Breast ultrasound image
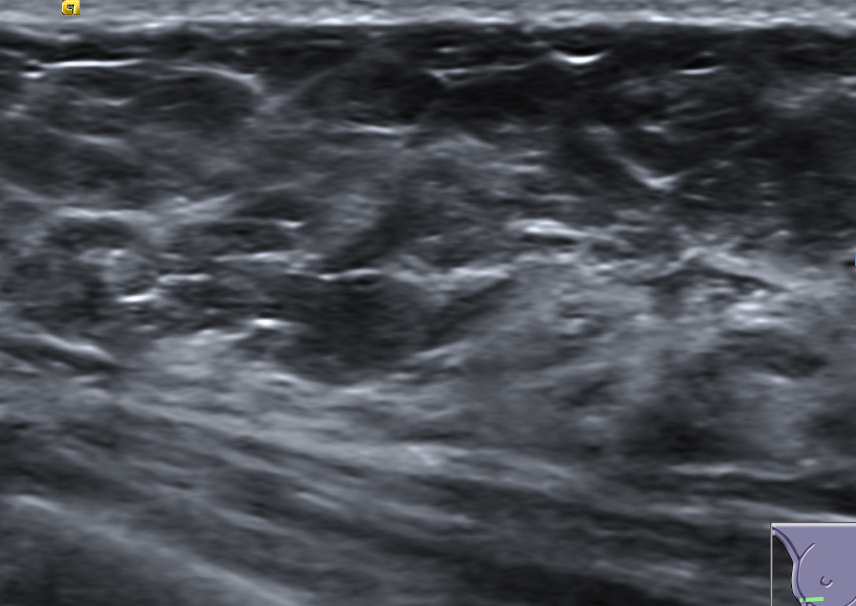
Diagnosis: normal